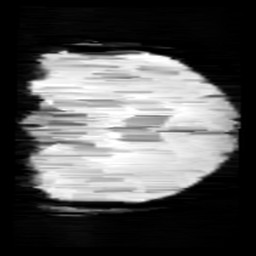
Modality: minIP
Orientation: coronal
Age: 9
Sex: female
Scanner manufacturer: siemens
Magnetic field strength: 3 T
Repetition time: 0.027 s
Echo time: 0.02 s